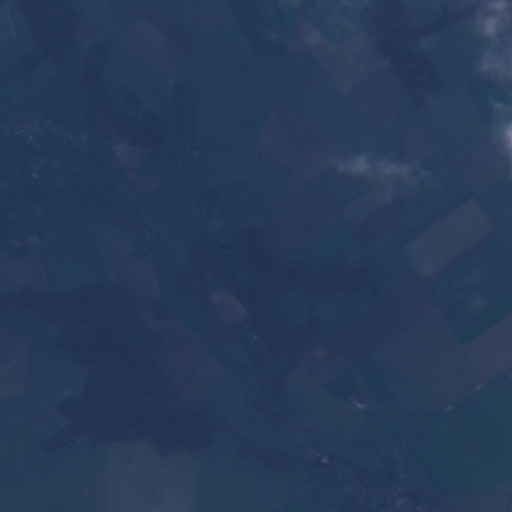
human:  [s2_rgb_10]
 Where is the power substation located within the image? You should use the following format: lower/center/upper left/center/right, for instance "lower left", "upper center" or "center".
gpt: The power substation is located in the upper left of the image.
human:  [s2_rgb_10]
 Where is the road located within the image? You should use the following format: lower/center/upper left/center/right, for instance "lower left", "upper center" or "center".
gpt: There is no road in the image.